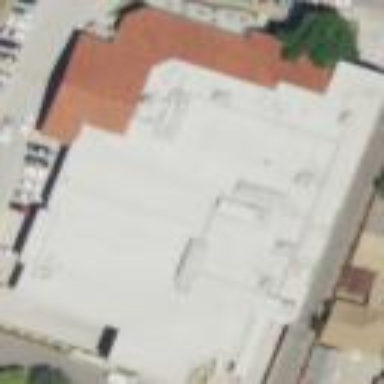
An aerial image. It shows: Supermarket building.